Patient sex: F
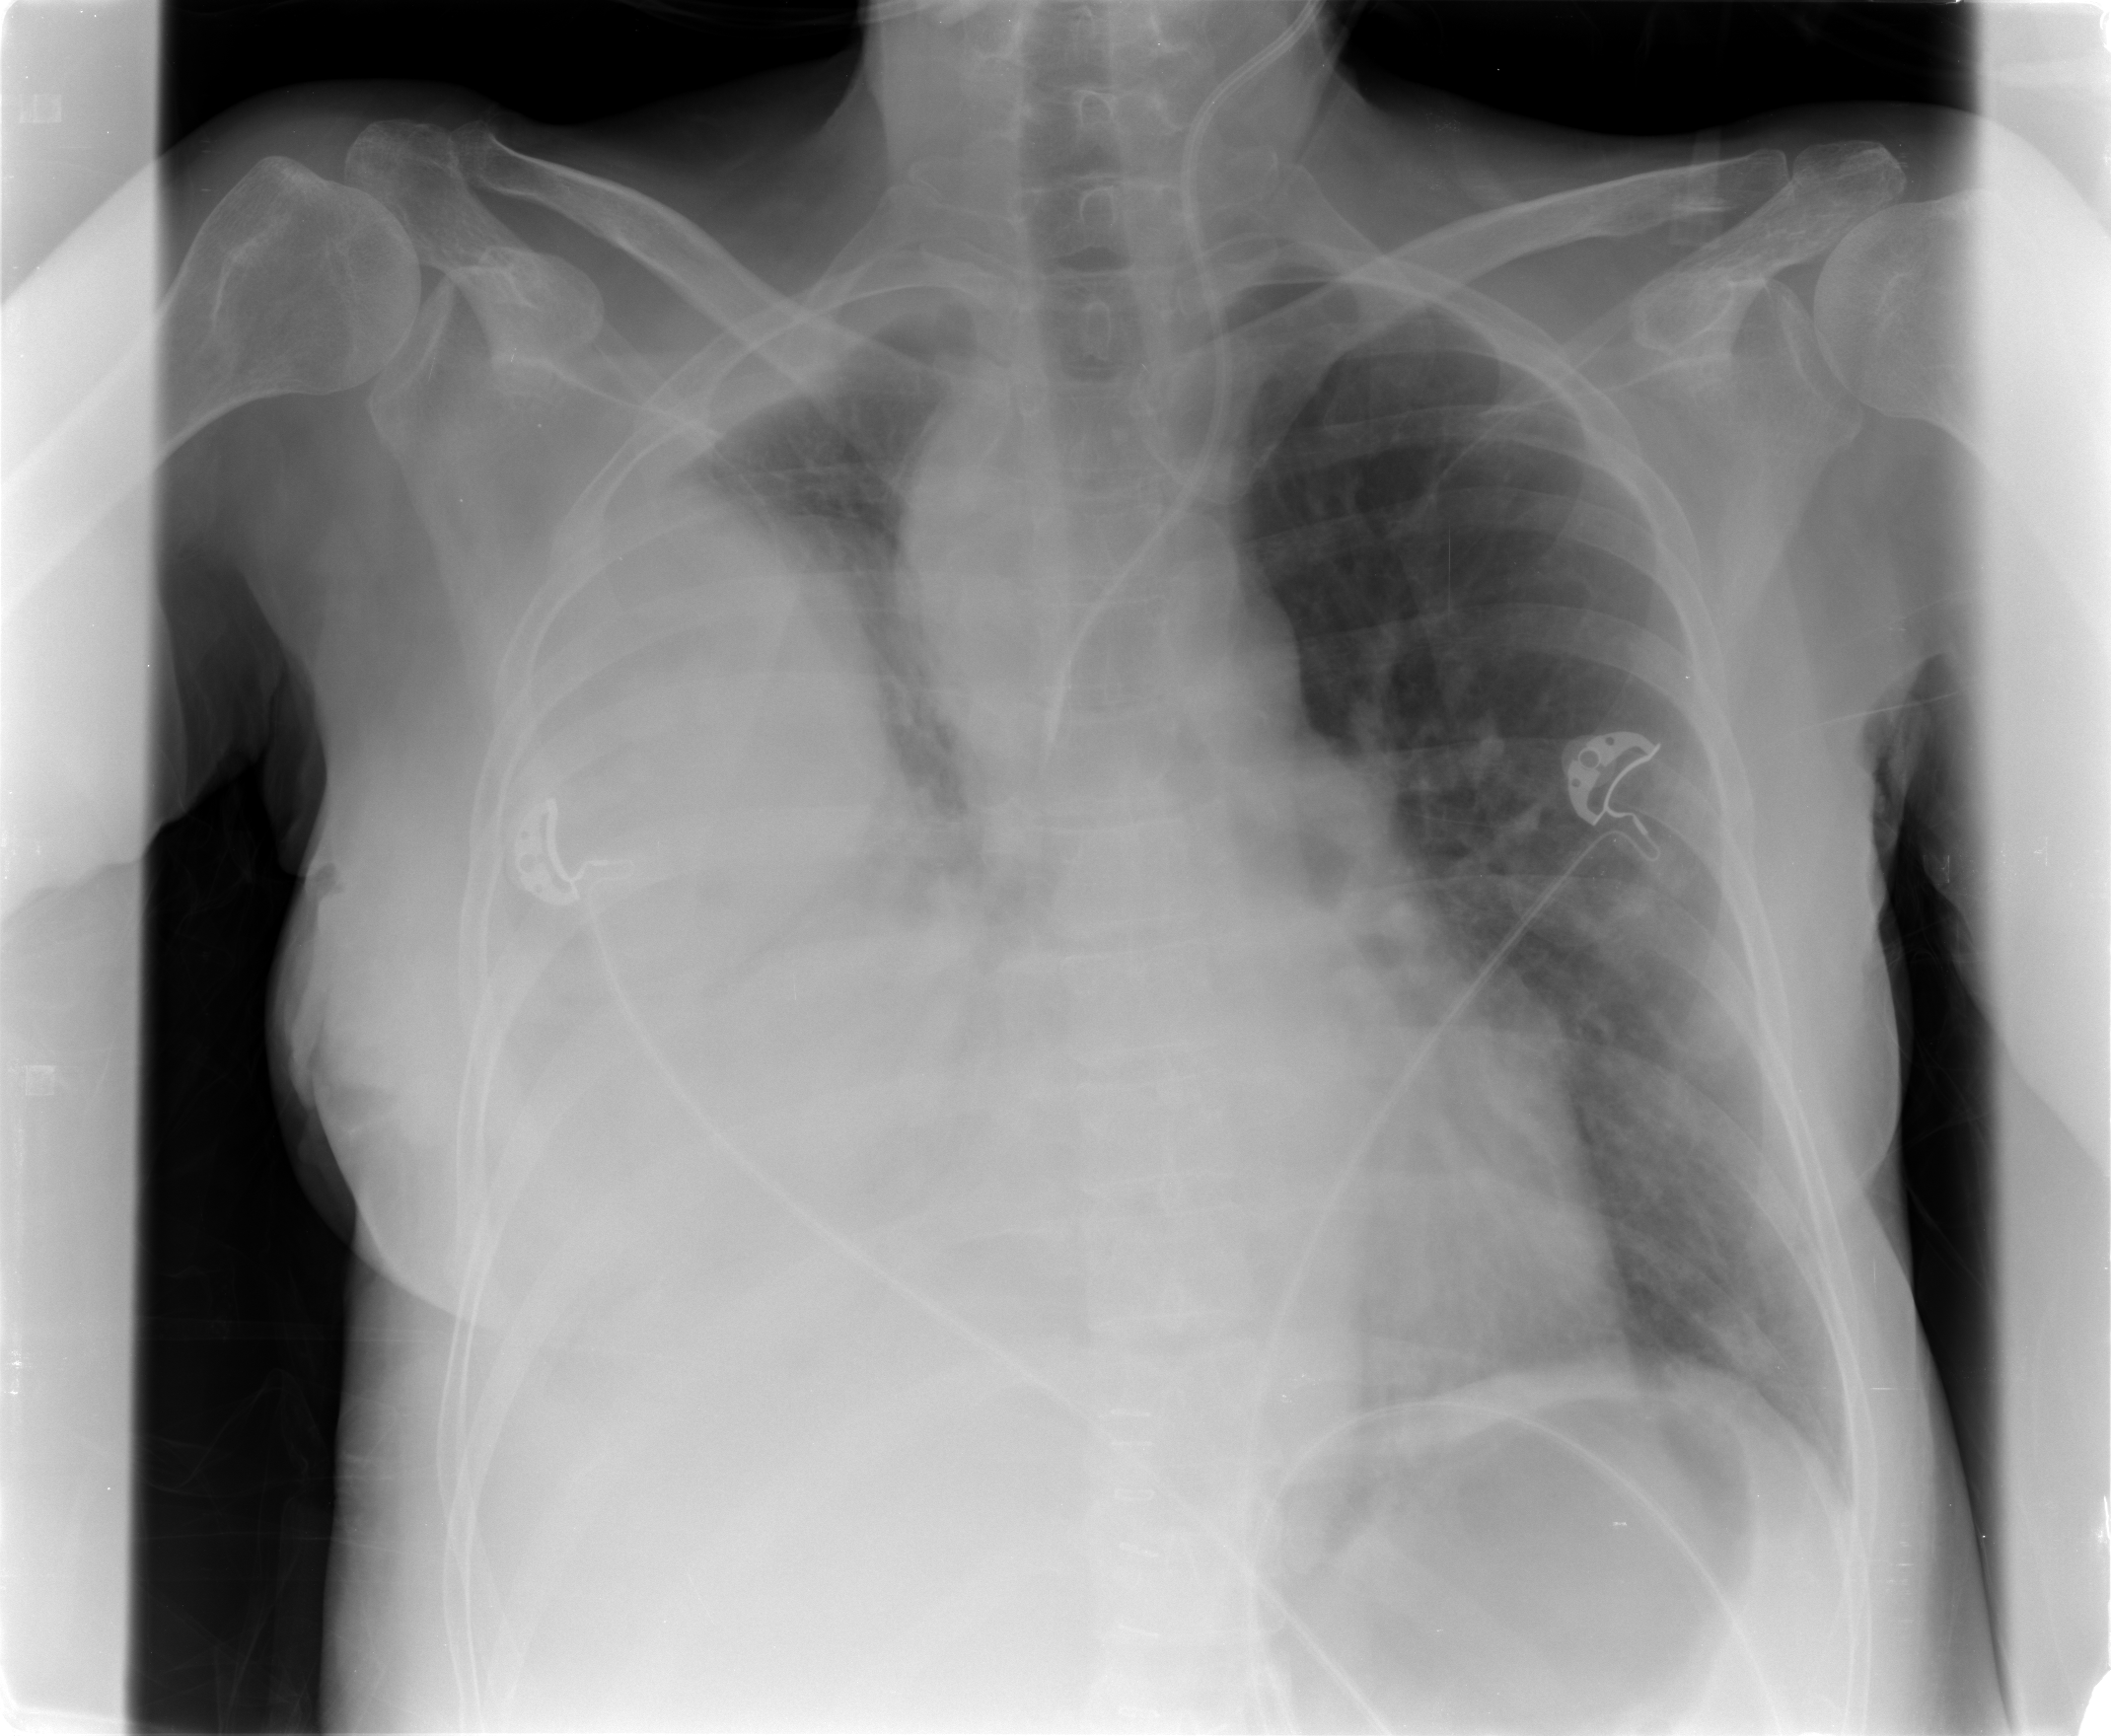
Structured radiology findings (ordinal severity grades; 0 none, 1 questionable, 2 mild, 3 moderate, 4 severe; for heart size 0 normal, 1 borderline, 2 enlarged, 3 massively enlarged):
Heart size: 0
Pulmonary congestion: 2
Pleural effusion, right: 4
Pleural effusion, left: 0
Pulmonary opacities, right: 0
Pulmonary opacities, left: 0
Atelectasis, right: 3
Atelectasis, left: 2